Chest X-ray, PA view. Patient: 54 years old, sex M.
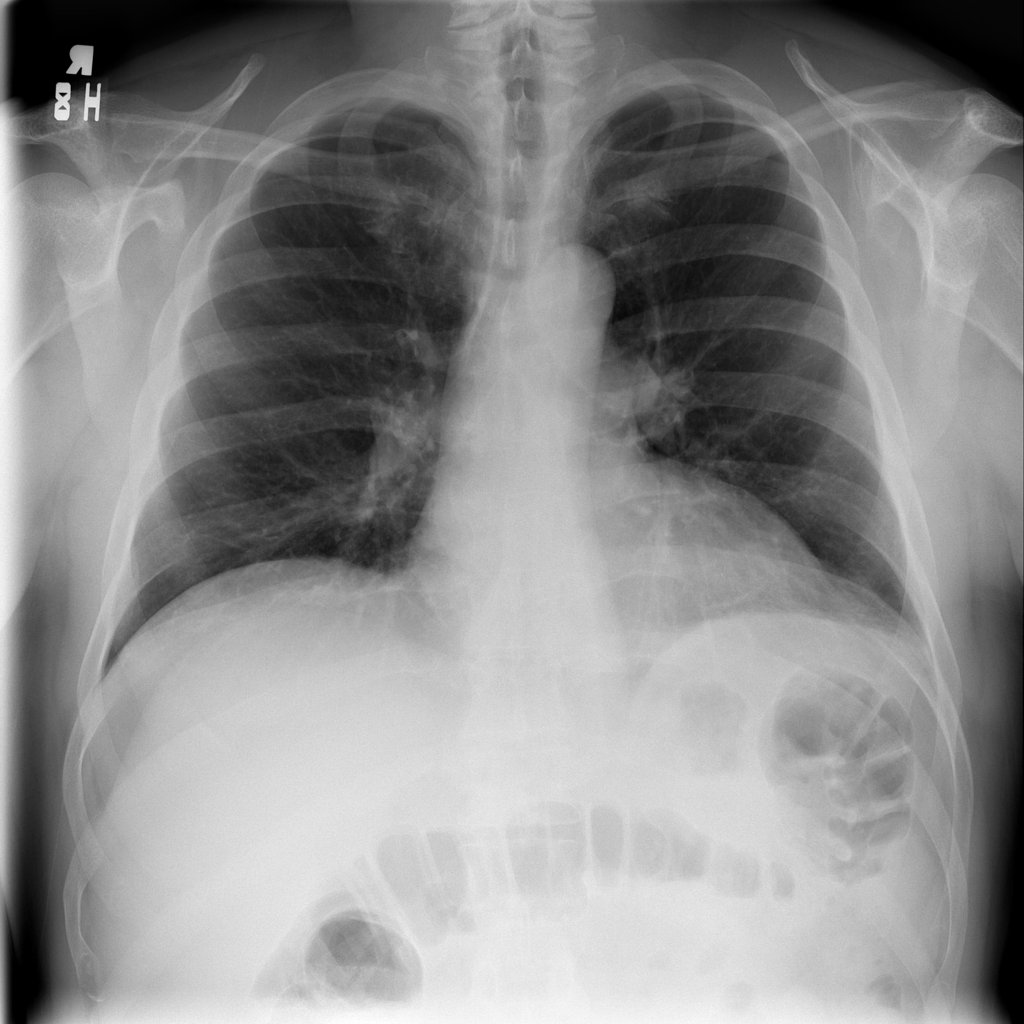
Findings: No Finding